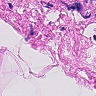
Metastatic tissue present: no